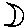
Label: moon